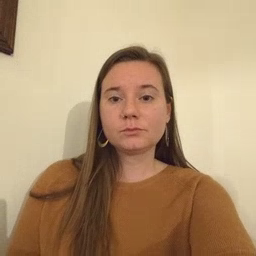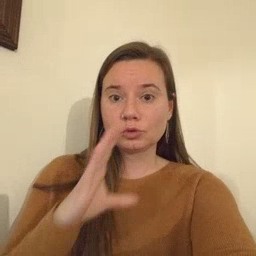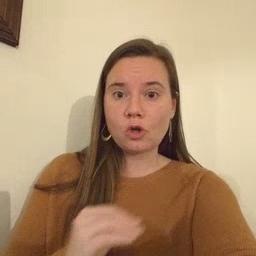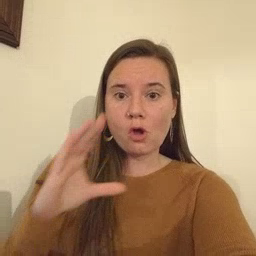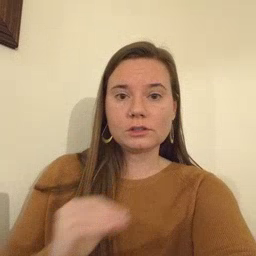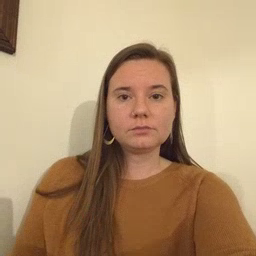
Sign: story